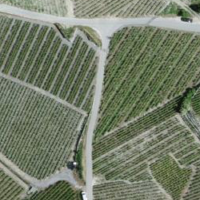
EUNIS habitat code: 40
Species observed at this site:
Rhamnus cathartica